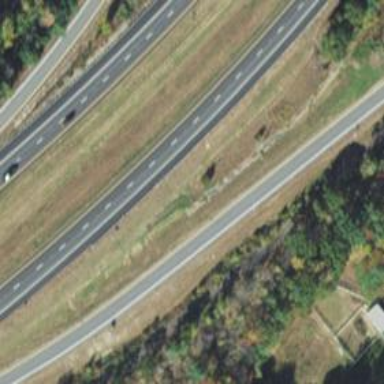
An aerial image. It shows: Asphalt motorway link.